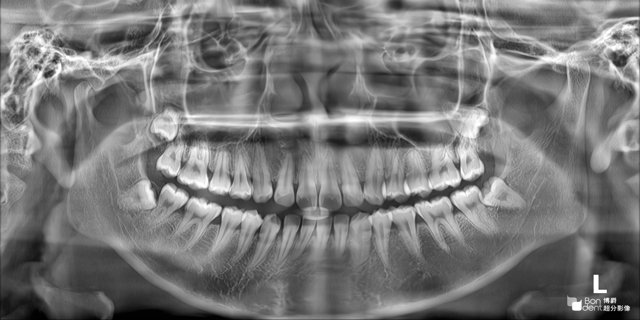
adult